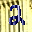
Label: 2